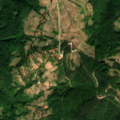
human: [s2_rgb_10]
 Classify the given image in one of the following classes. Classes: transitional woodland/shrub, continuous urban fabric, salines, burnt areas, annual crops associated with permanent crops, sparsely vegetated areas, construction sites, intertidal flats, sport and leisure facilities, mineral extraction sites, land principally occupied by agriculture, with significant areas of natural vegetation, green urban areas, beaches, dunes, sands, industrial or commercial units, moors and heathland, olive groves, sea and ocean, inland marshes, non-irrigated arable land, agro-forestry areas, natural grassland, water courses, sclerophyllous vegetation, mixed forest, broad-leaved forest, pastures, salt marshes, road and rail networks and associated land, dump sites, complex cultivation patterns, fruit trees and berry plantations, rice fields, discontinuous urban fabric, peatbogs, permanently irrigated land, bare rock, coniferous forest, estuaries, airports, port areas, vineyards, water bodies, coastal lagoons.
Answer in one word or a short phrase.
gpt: complex cultivation patterns, broad-leaved forest, mixed forest, transitional woodland/shrub